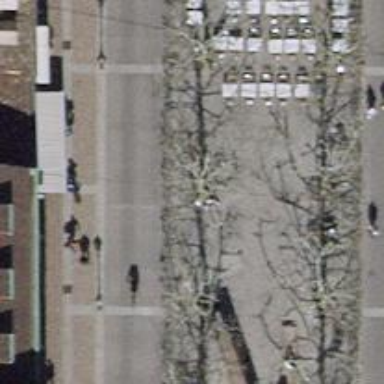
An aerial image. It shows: Avenue lined with trees.